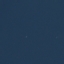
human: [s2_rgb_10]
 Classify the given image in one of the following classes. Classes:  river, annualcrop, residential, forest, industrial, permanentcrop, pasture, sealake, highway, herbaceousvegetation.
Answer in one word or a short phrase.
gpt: SeaLake